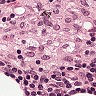
Metastatic tissue present: no